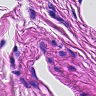
Metastatic tissue present: no